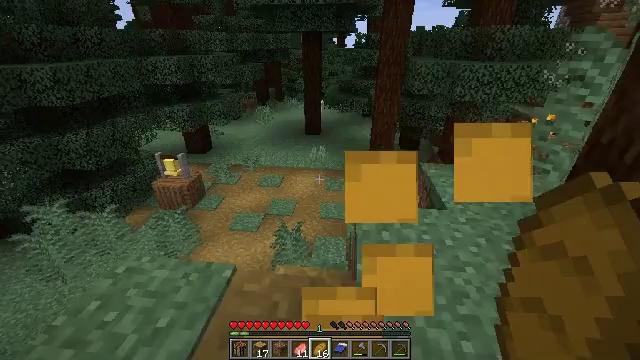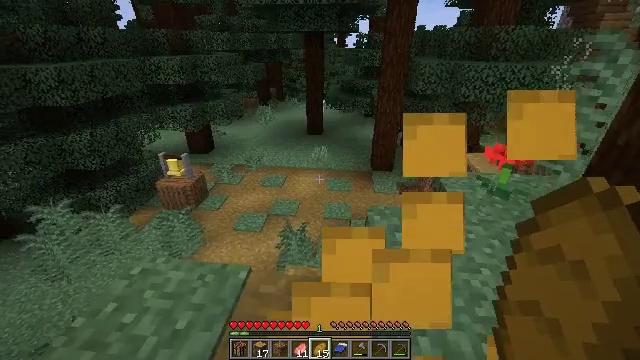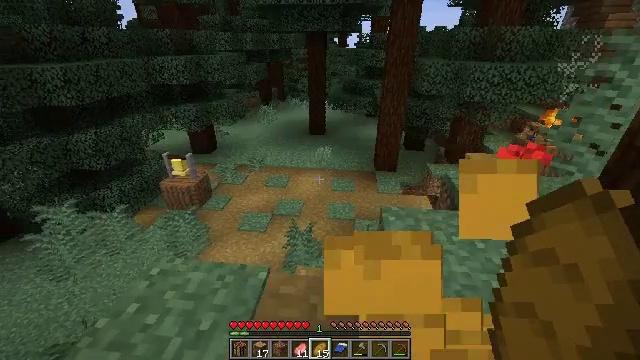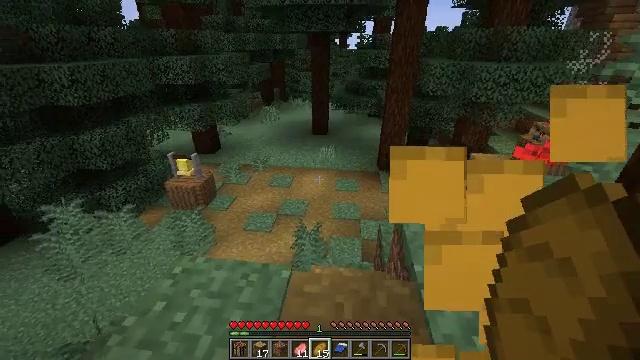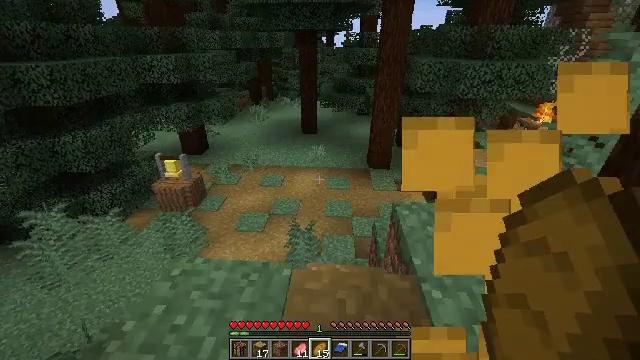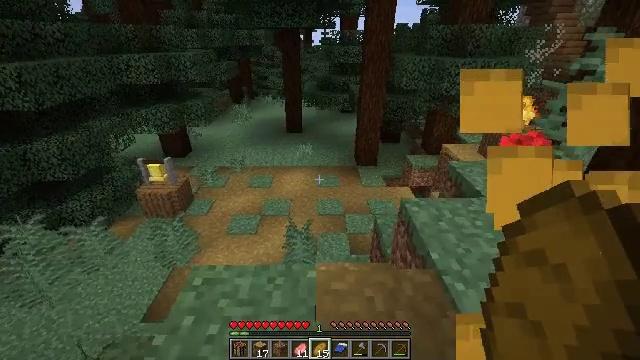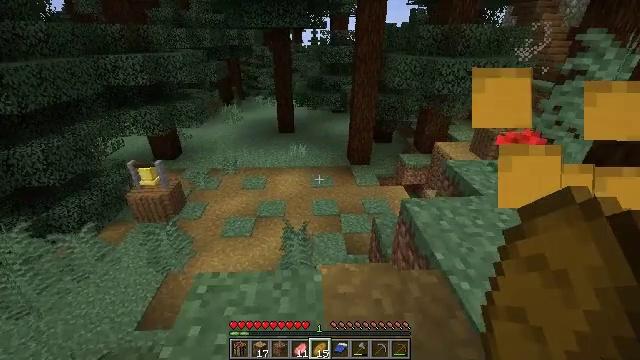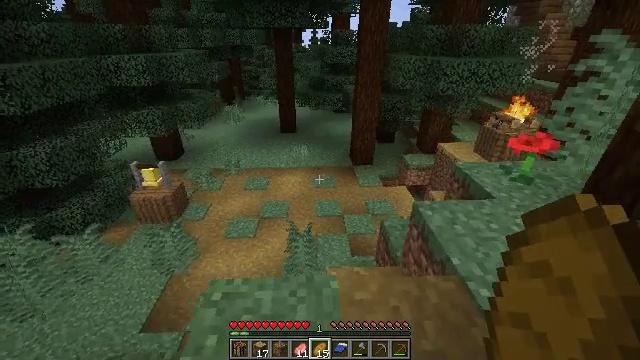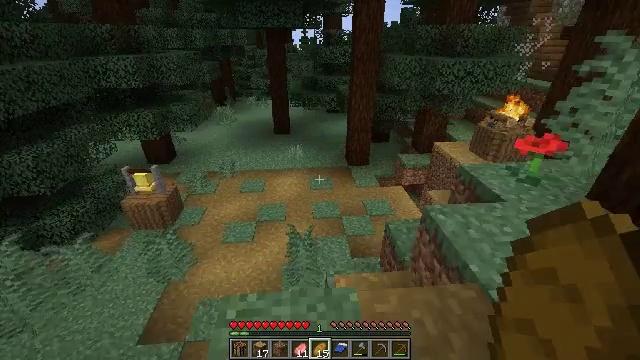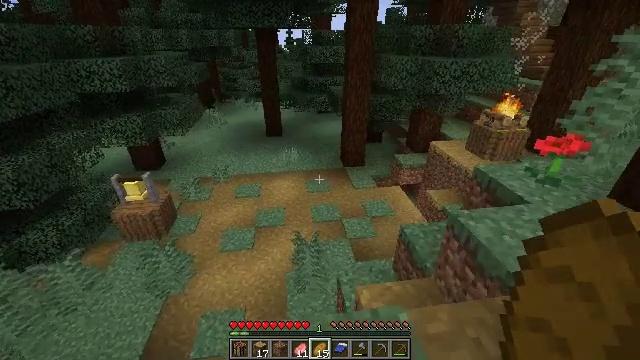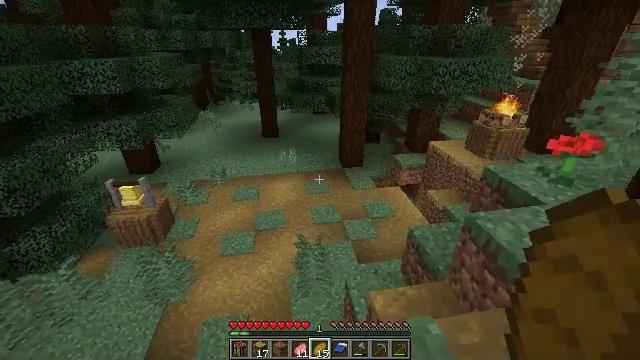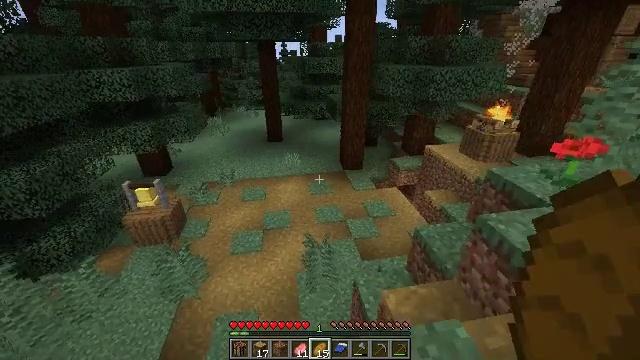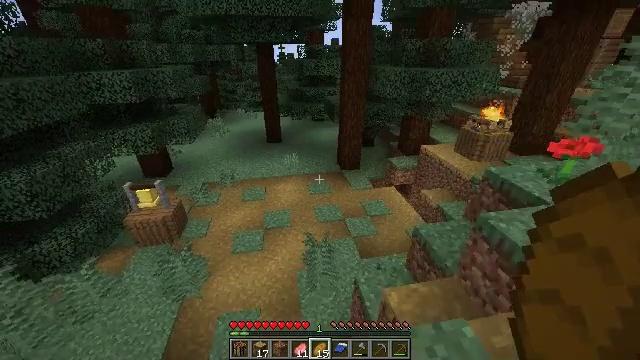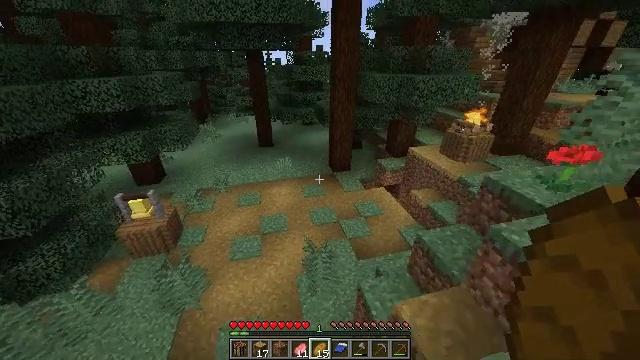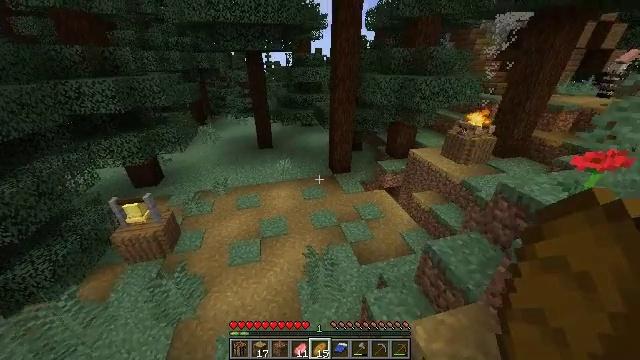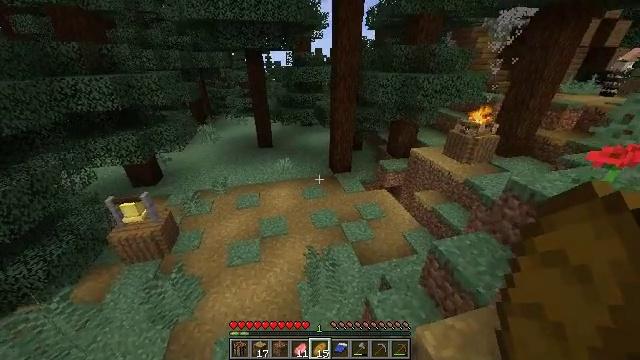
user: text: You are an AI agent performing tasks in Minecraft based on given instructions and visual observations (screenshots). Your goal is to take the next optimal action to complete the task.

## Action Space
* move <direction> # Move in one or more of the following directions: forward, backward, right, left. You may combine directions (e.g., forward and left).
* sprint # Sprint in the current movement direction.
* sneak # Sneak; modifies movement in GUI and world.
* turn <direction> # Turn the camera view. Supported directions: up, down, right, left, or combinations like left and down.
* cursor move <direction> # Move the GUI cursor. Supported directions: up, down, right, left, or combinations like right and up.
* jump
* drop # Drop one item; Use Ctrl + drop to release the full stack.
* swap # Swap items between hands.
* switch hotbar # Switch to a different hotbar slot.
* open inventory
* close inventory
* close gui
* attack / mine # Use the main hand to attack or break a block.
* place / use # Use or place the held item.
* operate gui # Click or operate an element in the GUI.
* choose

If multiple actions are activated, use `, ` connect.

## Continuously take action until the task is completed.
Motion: motion action
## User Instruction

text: Gather mossy cobblestone from a dungeon or ruin.
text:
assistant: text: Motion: move left, use / place
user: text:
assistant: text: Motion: move left, use / place
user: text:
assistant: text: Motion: move left, use / place
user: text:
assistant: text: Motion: move left, turn right
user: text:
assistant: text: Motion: move left, turn right
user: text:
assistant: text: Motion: move forward and move left, turn right
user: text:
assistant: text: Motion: move forward and move left
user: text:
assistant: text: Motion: move forward and move left, turn right
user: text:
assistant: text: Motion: move left, turn right
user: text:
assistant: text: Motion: move forward and move left, turn right
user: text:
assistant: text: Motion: move forward and move left
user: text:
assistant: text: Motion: move forward and move left
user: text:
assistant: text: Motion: move forward, turn right
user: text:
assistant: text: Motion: move forward
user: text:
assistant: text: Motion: move forward
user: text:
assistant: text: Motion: move forward
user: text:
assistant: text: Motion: move forward
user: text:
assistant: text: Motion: move forward
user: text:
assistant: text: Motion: move forward, turn right
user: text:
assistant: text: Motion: move forward, turn right and up
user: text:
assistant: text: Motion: move forward, turn right and up
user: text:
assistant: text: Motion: move forward, turn right and up
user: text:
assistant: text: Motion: move forward
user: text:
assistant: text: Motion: move forward
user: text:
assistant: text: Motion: move forward and move left
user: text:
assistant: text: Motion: move forward and move left
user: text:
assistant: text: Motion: move forward and move left
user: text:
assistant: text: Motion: move forward and move left, turn right
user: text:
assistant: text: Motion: move forward, turn right and up
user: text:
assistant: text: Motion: move forward, turn right and up